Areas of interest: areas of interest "Business Office Building"
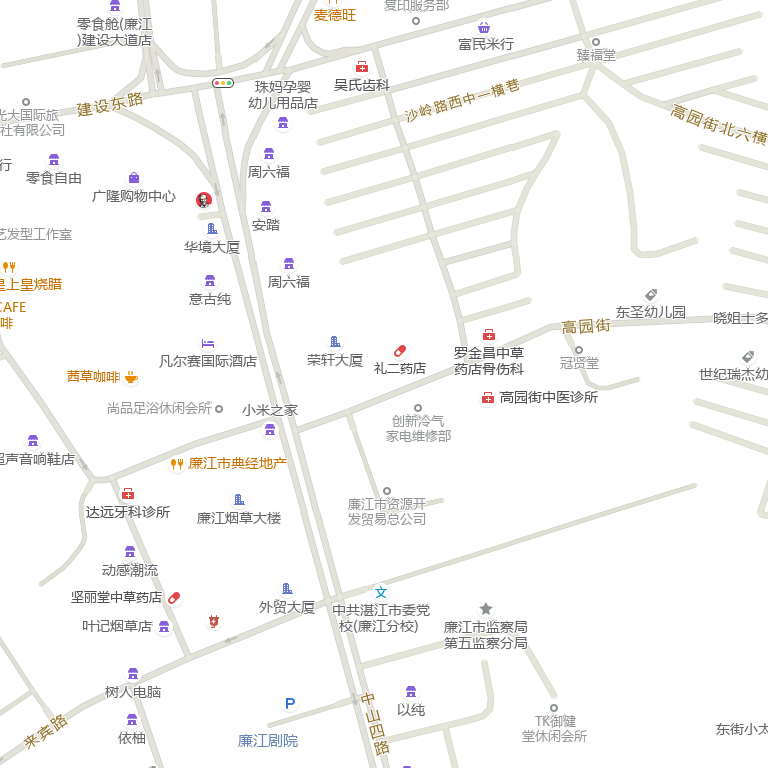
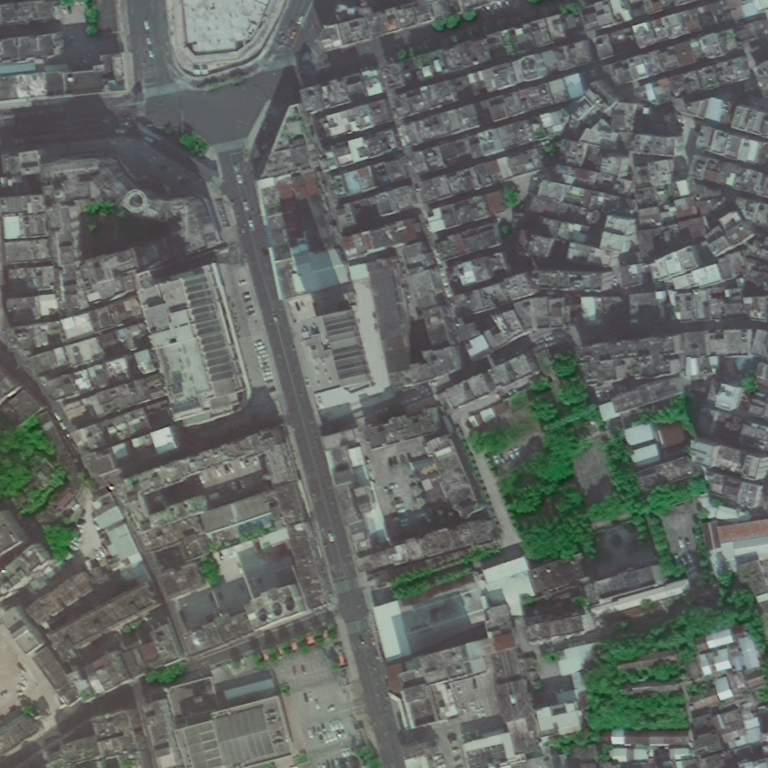